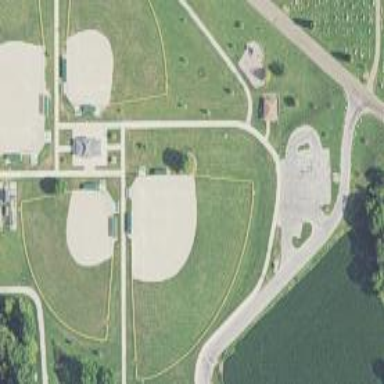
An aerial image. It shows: Baseball pitch for leisure land activities.